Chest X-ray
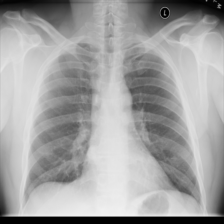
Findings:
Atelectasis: negative
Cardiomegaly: negative
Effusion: negative
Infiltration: positive
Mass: negative
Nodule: negative
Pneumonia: negative
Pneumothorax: negative
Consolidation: negative
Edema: negative
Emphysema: negative
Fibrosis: negative
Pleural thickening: negative
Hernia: negative